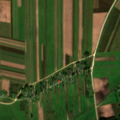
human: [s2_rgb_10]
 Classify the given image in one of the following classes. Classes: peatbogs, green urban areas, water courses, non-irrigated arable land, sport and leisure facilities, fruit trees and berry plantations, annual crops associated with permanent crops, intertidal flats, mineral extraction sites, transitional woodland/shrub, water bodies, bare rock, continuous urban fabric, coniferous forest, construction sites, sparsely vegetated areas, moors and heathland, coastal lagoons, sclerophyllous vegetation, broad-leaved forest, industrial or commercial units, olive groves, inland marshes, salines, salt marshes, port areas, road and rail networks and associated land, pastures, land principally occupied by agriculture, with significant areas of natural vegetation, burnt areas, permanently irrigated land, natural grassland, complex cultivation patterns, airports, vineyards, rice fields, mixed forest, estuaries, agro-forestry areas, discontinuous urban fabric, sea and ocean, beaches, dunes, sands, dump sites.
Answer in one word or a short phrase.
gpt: non-irrigated arable land, pastures, complex cultivation patterns, mixed forest